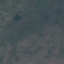
Label: HerbaceousVegetation